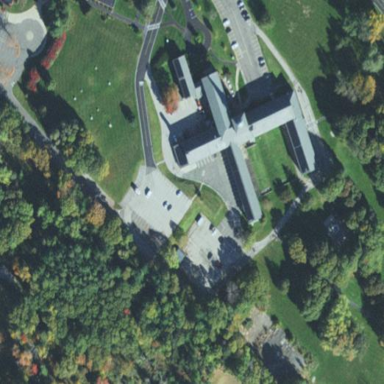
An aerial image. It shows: University building.